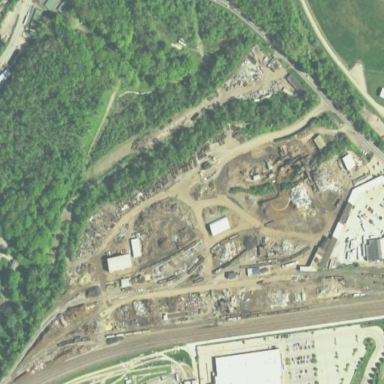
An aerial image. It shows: Scrap yard located in industrial area.